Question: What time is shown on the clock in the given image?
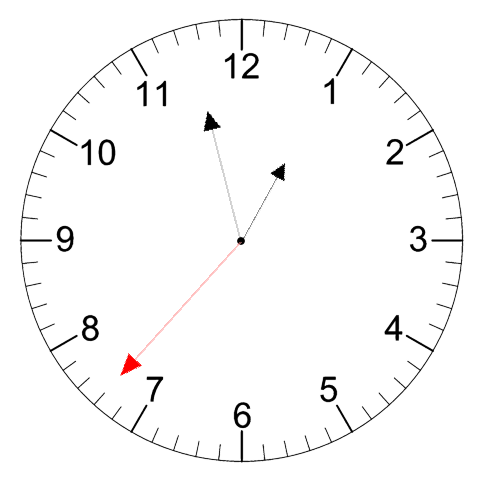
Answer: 12:57:37